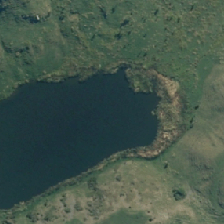
Land cover: lake_pond